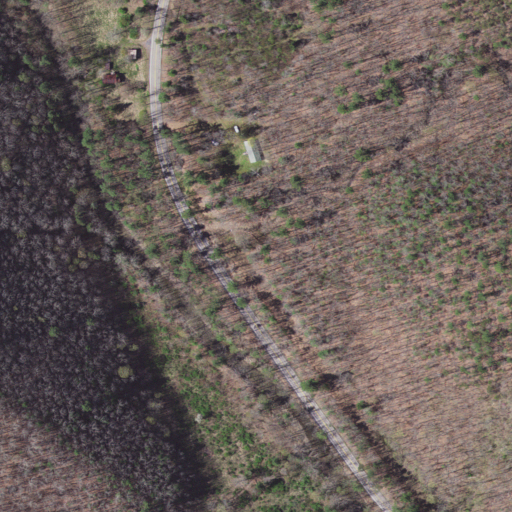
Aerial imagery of valley in Virginia named Sapling Woods Hollow containing deciduous forest, mixed forest, and open development